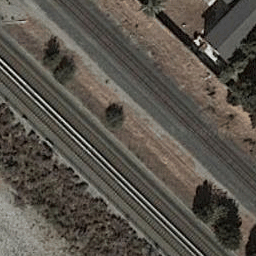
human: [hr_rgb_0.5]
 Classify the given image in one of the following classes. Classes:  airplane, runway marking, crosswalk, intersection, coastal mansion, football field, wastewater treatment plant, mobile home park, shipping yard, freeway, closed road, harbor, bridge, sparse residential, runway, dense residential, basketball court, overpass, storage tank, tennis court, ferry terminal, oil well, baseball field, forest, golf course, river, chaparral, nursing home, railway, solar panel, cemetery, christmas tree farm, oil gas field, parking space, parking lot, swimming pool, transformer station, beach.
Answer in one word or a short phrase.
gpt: railway